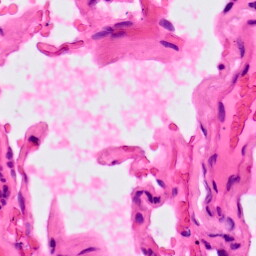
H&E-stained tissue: Lung